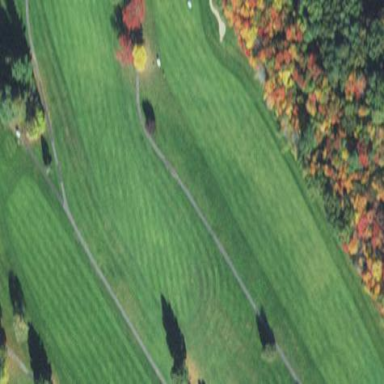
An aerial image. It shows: Scenic golf fairway.